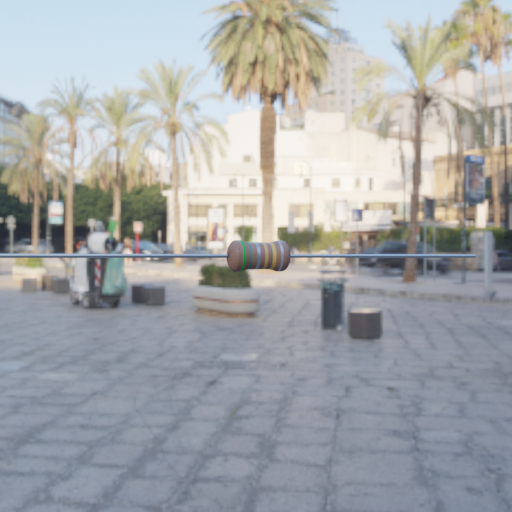
Resistor colour bands (in order): green, gray, silver, gold, gold, silver